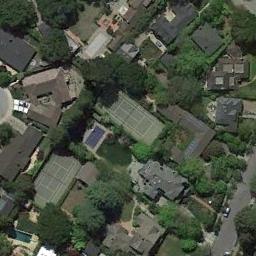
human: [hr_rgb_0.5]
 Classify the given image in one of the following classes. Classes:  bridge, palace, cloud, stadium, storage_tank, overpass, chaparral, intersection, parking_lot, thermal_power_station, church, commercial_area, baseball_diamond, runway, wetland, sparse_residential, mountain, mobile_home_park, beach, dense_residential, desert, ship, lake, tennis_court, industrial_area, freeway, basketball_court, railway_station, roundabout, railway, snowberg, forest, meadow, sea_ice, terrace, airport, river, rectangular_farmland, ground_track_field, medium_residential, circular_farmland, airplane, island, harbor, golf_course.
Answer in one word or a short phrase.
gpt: tennis_court